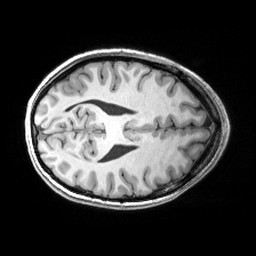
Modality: T1w
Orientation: axial
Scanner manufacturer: siemens
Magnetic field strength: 3 T
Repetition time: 2.53 s
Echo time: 0.00299 s